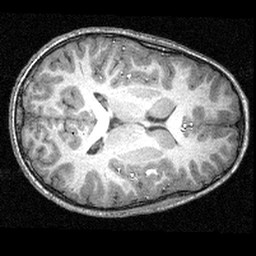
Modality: T1w
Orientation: axial
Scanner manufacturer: siemens
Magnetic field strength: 3 T
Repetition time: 1.57 s
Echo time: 0.00304 s